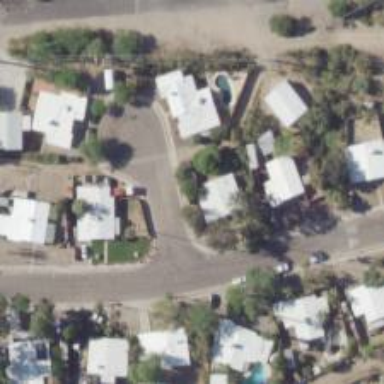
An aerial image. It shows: Alley classified as service road.